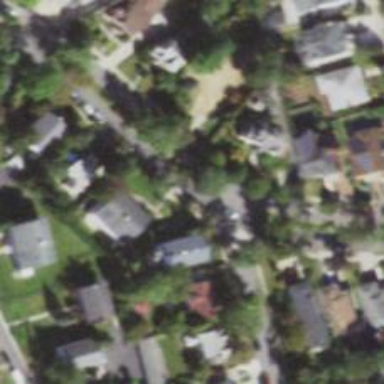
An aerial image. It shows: Residential road.